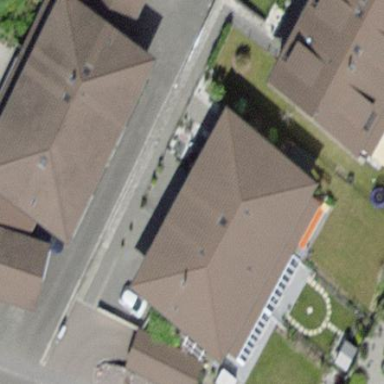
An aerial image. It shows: Terrace building with gabled roof.